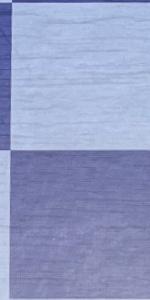
Label: Empty